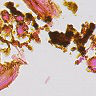
Metastatic tissue present: no